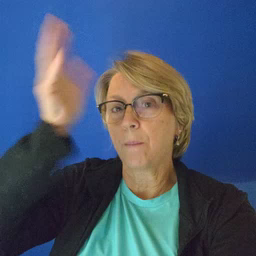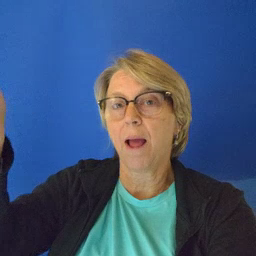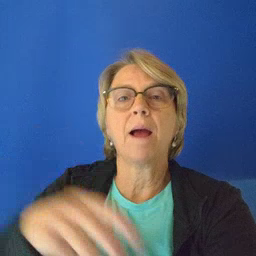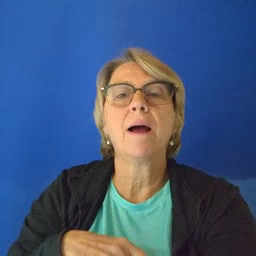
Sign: grandpa